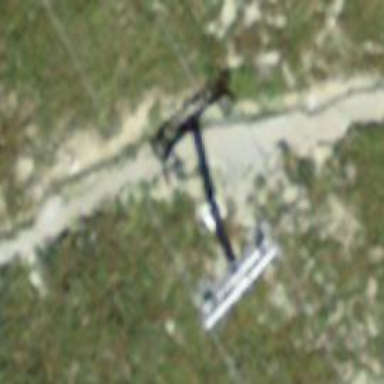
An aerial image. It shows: Pylon for aerialway.